Interaction volume radius: 5 \u00c5
Interaction volume height: 20 \u00c5
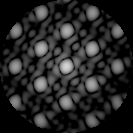
Disorder parameter: 0.08013